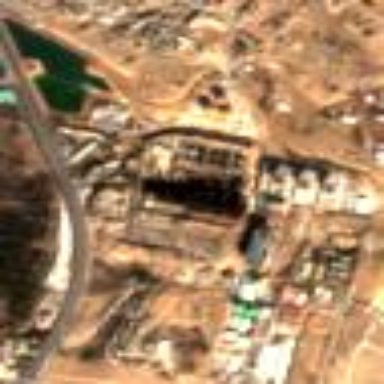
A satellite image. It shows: Power plant.